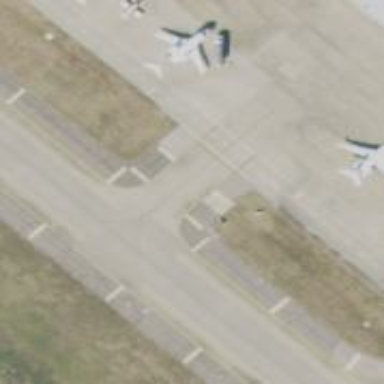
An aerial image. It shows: View of taxiway at the airport.